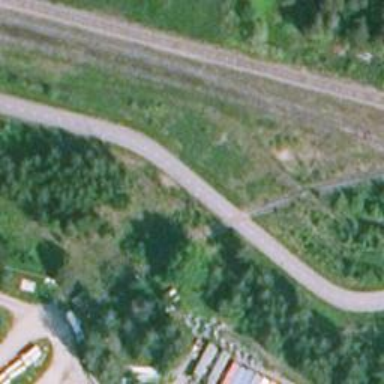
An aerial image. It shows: Disused railway spur service.